Question: I still can not create something usable in matlab.
The task is pretty simple. I have two files: <URL> In both files lets consider only first two column. So first file contains X and Y which should form graphic. Second file contains X and Y of markers that should be displayed on the graphic. With help of this community such program was created
'''
clear
fDevide = fopen('devideHistory.log');
data = textscan(fDevide, '%f:%f:%f:%f %f,%f %f,%f');
fclose(fDevide);
% hh:min:sec:millisec
secvec = [60*60 60 1 1e-3];
x = [data{1:4}] * secvec';
flvec = [1 1e-16];
y = [data{5:6}] * flvec';
xindays = x / (24*60*60);
plot(xindays, y);
% set(gca, 'YTickLabel', get(gca,'YTick'))
% datetick('x', 'HH:MM:SS');
hold on
fDeals = fopen('deals.log');
data = textscan(fDeals, '%f:%f:%f:%f %f,%f %f,%f %f,%f %f');
fclose(fDeals);
% hh:min:sec:millisec
secvec = [60*60 60 1 1e-3];
x = [data{1:4}] * secvec';
flvec = [1 1e-16];
y = [data{5:6}] * flvec';
xindays = x / (24*60*60);
plot(xindays, y, 'go','MarkerSize',6,'LineWidth',3);
% i need to set enough precision on Y but this doesn't work because
% while zooming labels doesn't update
set(gca, 'YTickLabel', get(gca,'YTick'))
% i want to have "time" on X but this doesn't work because
% while zooming new labels doesn't appear
datetick('x', 'HH:MM:SS');
'''
Result:

But I have two problems with zooming feature:
- <URL>
Well my task is pretty simple and straightforward. Are there simple and straightforward solution in matlab for it? Code above already contains several "hacks" and still doesn't work as expected. I'm afraid contining hacking it doesn't make sense. Could someone suggest another approach? Probably matlab just not suitable for my needs?
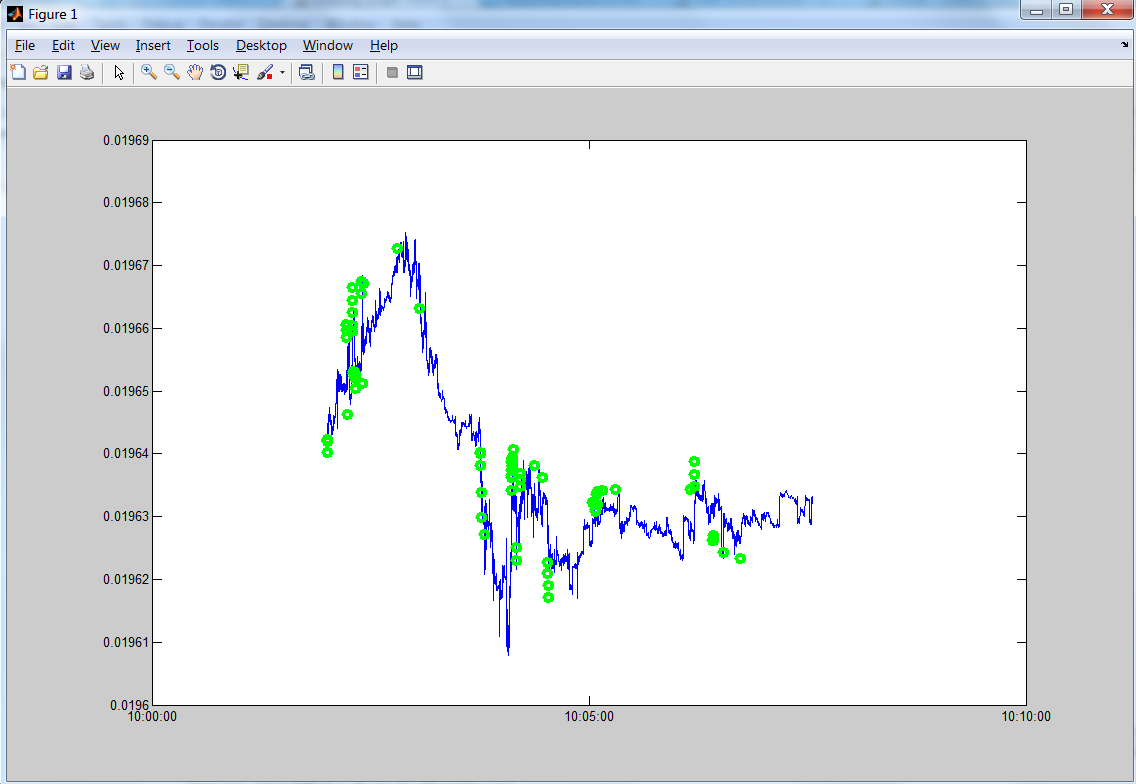
Answer: 1. Download http://www.mathworks.com/matlabcentral/fileexchange/36254-ticklabelformat
2. Remove your own tick labeling calls, these ones: set(gca, 'YTickLabel', get(gca,'YTick'))
datetick('x', 'HH:MM:SS');
3. Replace them with ticklabelformat(gca,'y','%g')
ticklabelformat(gca,'x',{@tick2datestr,'x','HH:MM:SS'})
4. Make a new helper function tick2datestr.m containing: function tick2datestr(hProp,eventData,axName,dateformat) %#ok<INUSL>
hAxes = eventData.AffectedObject;
tickValues = get(hAxes,[axName 'Tick']);
tickLabels = arrayfun(@(x)datestr(x,dateformat),tickValues,'UniformOutput',false);
set(hAxes,[axName 'TickLabel'],tickLabels);
end
most of this helper function is btw copied straight out of ticklabelformat.
Yes, you can consider this as hacking, but as long as TheMathworks doesn't implement your desired 'straightforward' solution, you have to create your own functionality.